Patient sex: F
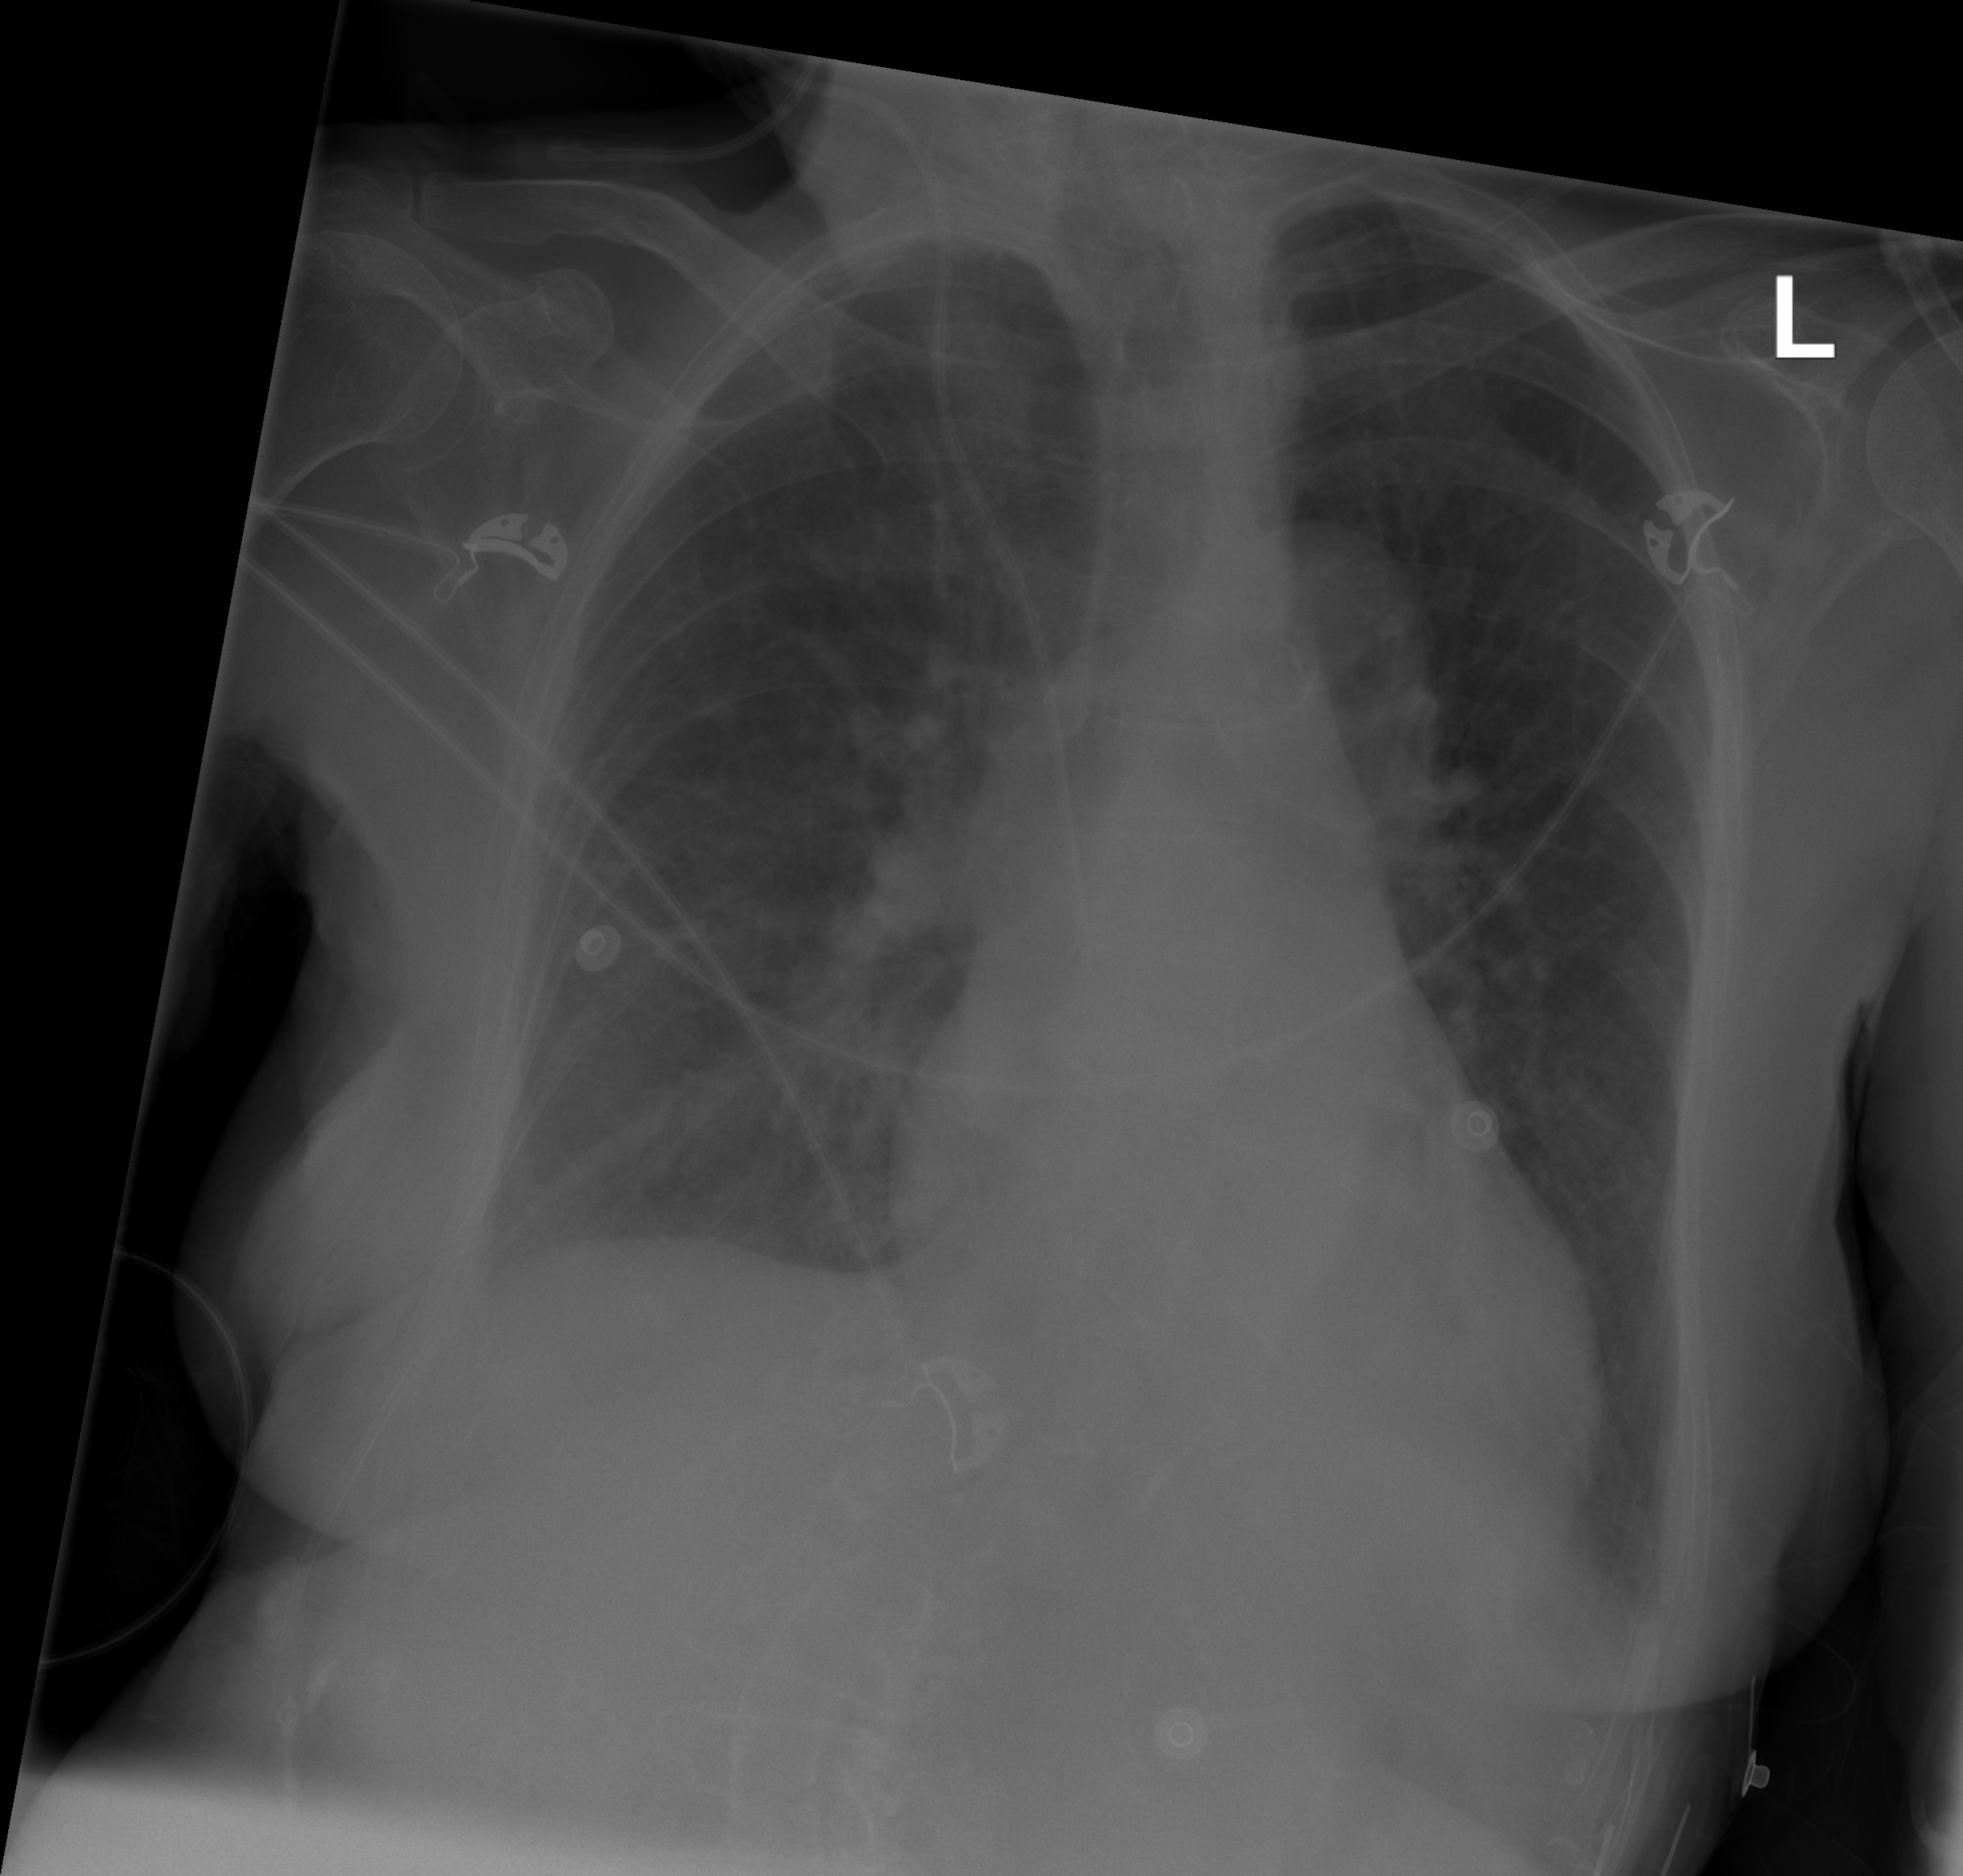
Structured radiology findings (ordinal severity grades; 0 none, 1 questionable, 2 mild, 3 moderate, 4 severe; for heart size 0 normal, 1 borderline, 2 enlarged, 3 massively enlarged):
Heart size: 0
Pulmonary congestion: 2
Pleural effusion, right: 0
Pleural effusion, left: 0
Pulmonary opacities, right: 0
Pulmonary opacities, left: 0
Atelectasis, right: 0
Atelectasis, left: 0